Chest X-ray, PA view. Patient: 51 years old, sex F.
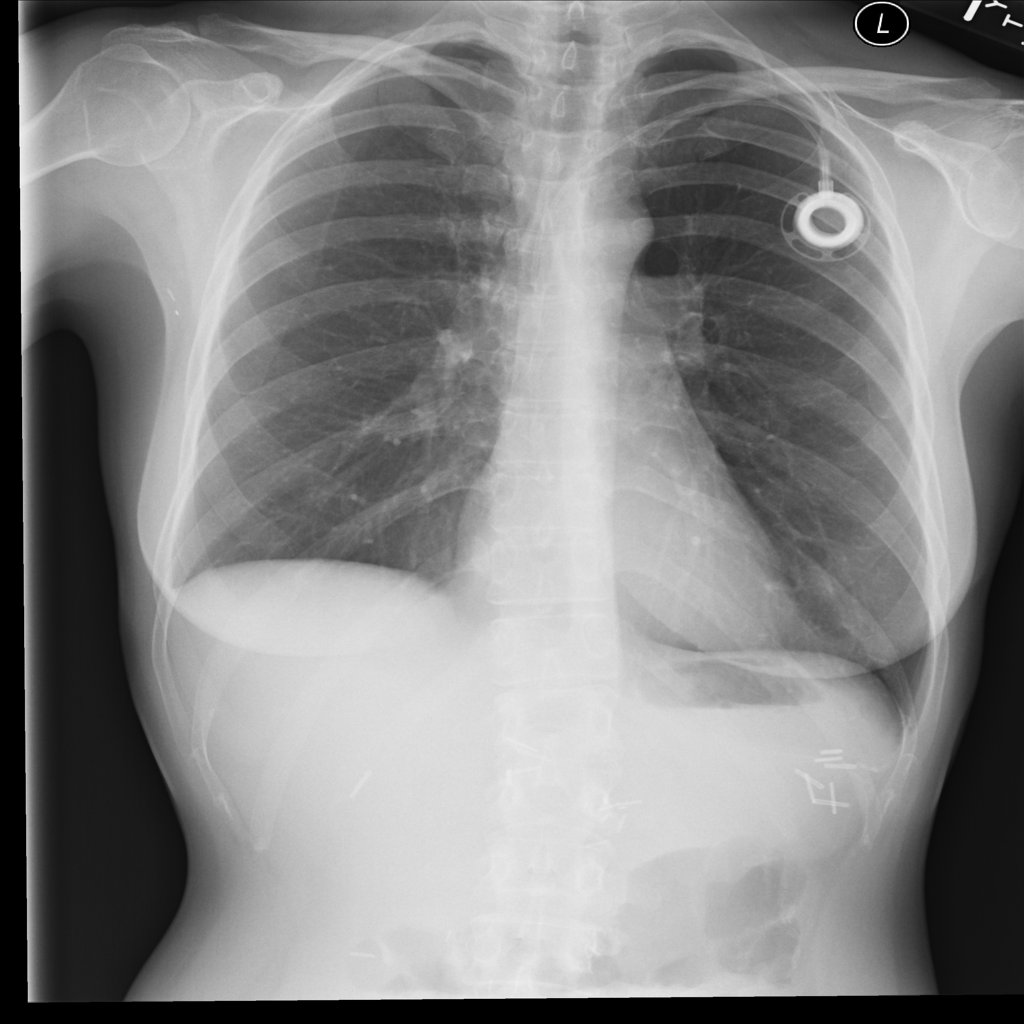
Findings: Infiltration